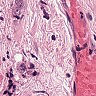
Metastatic tissue present: yes